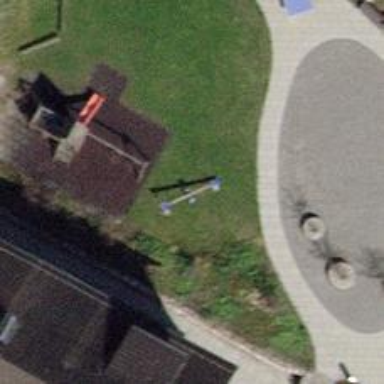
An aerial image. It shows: Playground featuring seesaw.